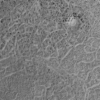
Label: not_dusty